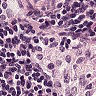
Metastatic tissue present: no